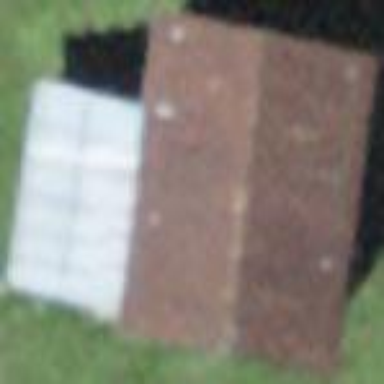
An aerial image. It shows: Shed building.